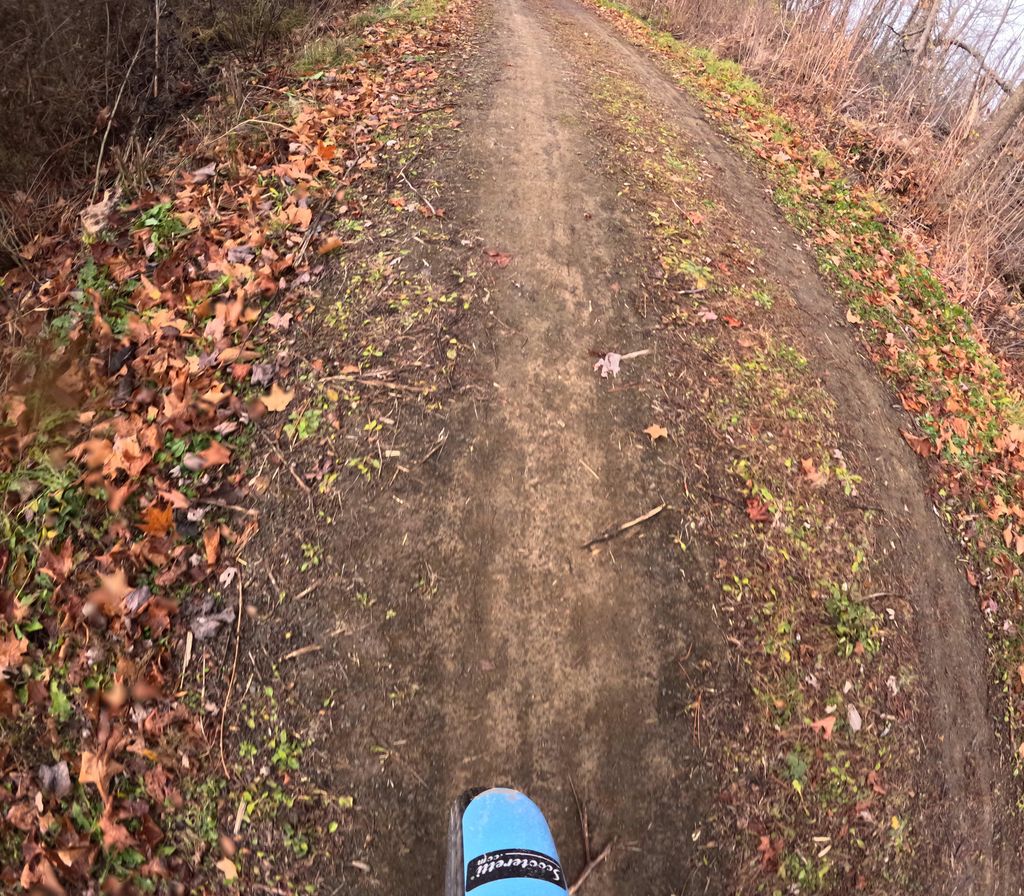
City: ottawa-gatineau